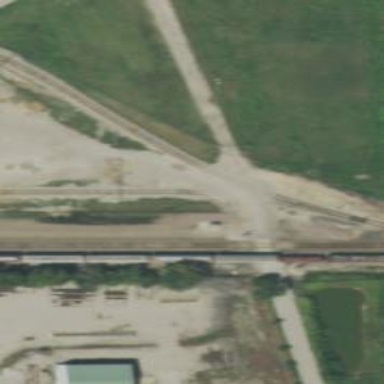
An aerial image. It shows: Railway spur service.